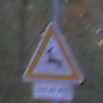
Verkehrszeichen: WildwechselRechts
Zusatzzeichen unten: LaengeEinerStrecke6
Umgebung: Outdoor, Suburban
Tageszeit: Night
Wetter: PartlyCloudy
Licht: Artificial
Jahreszeit: NotSpecified
Kontrast: LowContrast